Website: home-depot
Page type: billing-address
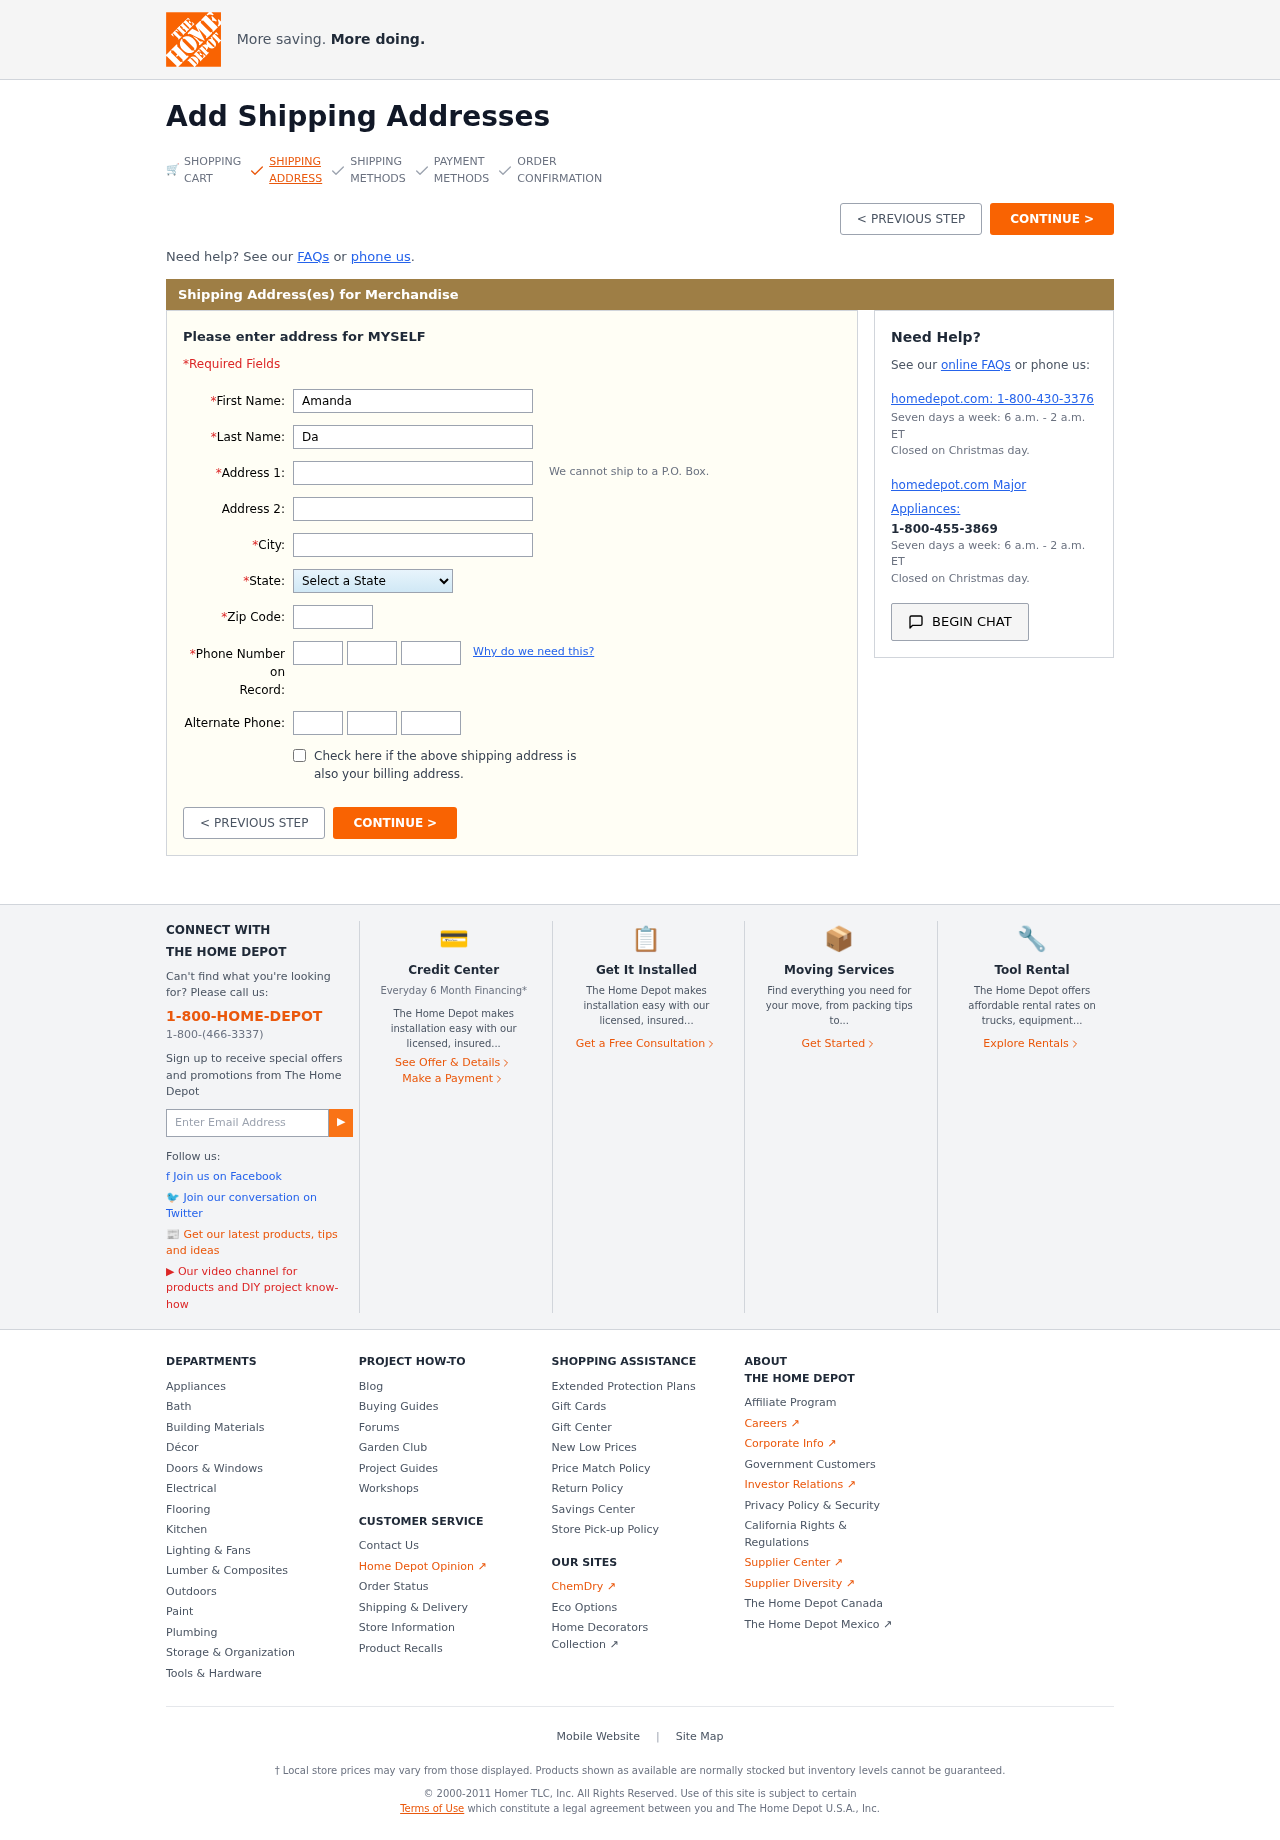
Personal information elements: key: PII_STATE
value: Arizona
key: PII_FIRSTNAME
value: Amanda
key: PII_LASTNAME
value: Davis
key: PII_STREET
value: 62820 Elizabeth Mission Apt. 657
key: PII_STREET2
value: Suite 392
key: PII_CITY
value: Christopherburgh
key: PII_POSTCODE
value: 11369
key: PII_PHONE_AREA
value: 918
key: PII_PHONE_PREFIX
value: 836
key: PII_PHONE_LINE
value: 5939
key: PII_PHONE_ALT_AREA
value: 807
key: PII_PHONE_ALT_PREFIX
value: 404
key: PII_PHONE_ALT_LINE
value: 0162